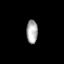
Tissue: prostate
Cell type: T cells
Senescence score: 0.3294
Nuclear area (px): 261
Mean DAPI intensity: 169.828